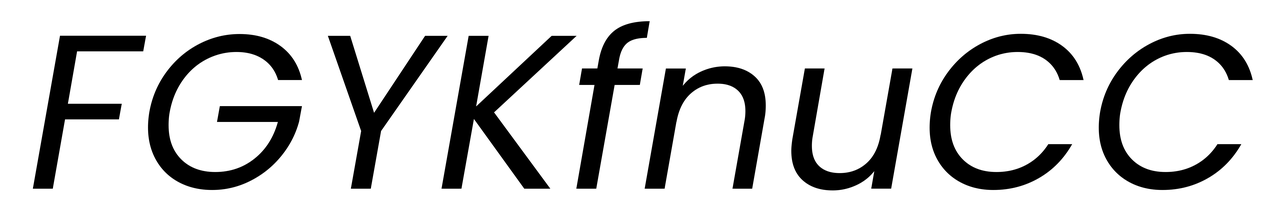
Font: Poppins-Italic